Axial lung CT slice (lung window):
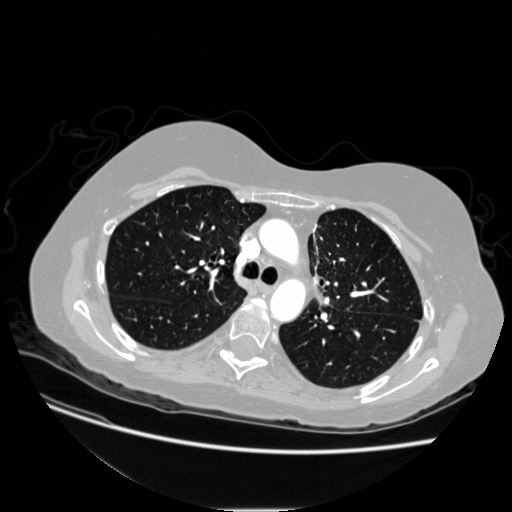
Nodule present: no